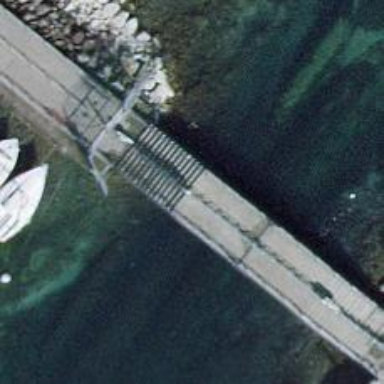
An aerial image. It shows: Bridge with concrete steps.